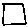
Label: square